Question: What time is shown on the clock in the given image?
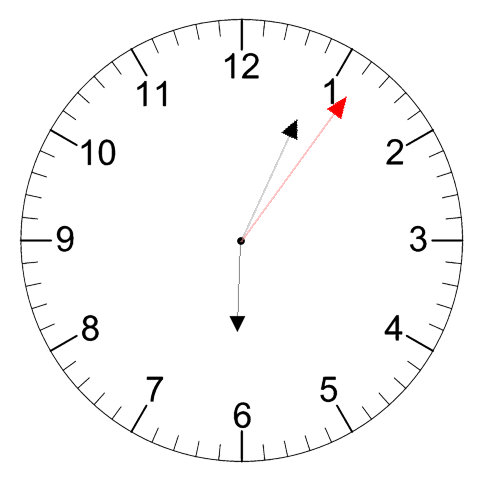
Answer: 06:04:06